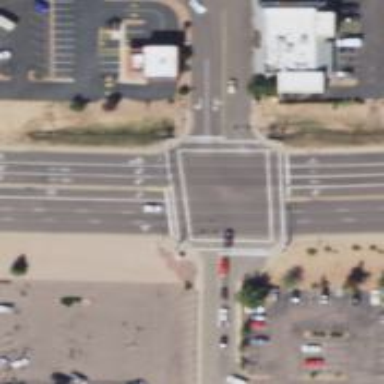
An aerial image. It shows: Solid stop line on the road marking.